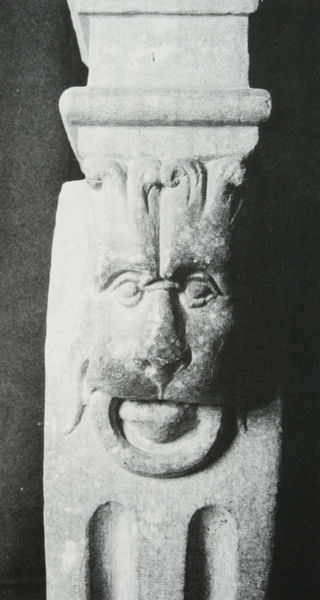
Titel: Saal mit Kamin, Detail des Kamins
Standort: Pavia
Institution: Castello Visconteo
Schlagwörter: dunkel, kopf, kämpfer, schatten, weiß, sand, grau, haar, hell, hintergrund, licht, marmor, mund, nase, pfeiler, schmuck, schwarz, stirn, säule, haus, hund, tier, architektur, augen, gesicht, mensch, sockel, stein, kirche, auge, figur, haare, locken, rund, affe, skulptur, statue, beine, mähne, relief, pilaster, einfach, detail, dekor, granit, plastik, podest, ring, pfosten, foto, fotografie, photographie, antike, maske, orient, form, schwarz weiss, stilisiert, dämon, löwenkopf, nasenlöcher, rom, kapitell, photo, sims, zähne, voluten, schnauze, sandstein, maul, zunge, griechisch, mittelalter, romanik, griechenland, kanneluren, löwe, konsole, schnautze, klassik, rinnstein, rennaissance, ungeheuer, wasserspeier, drache, rillen, fot, osten, dachstein, fratze, monster, bildhauer, bauwerk, kerbe, latein, kalkstein, köln, tierplastik, kunstwerk, zoomorf, bauteil, eingearbeitet, bearbeitet, bautel, volutn, schutzmaske, löwe mit ring, löicht, steinsäule, architekturdekor